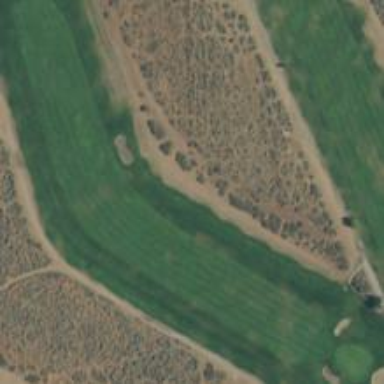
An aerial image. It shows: Scenic golf fairway.